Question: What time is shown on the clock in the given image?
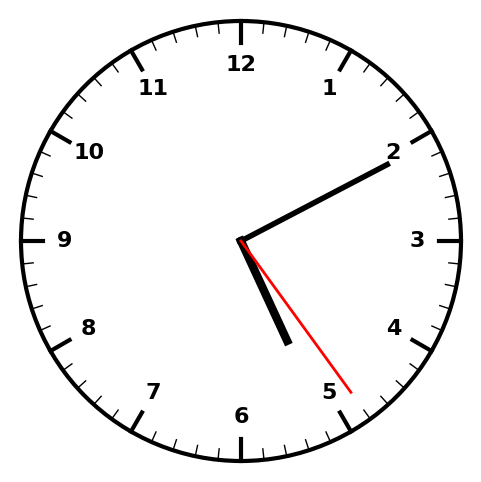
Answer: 05:10:24